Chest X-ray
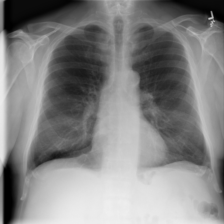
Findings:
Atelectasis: negative
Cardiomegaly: negative
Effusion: negative
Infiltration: positive
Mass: negative
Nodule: negative
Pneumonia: negative
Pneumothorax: negative
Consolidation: negative
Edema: negative
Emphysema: negative
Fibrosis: negative
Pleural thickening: negative
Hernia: negative